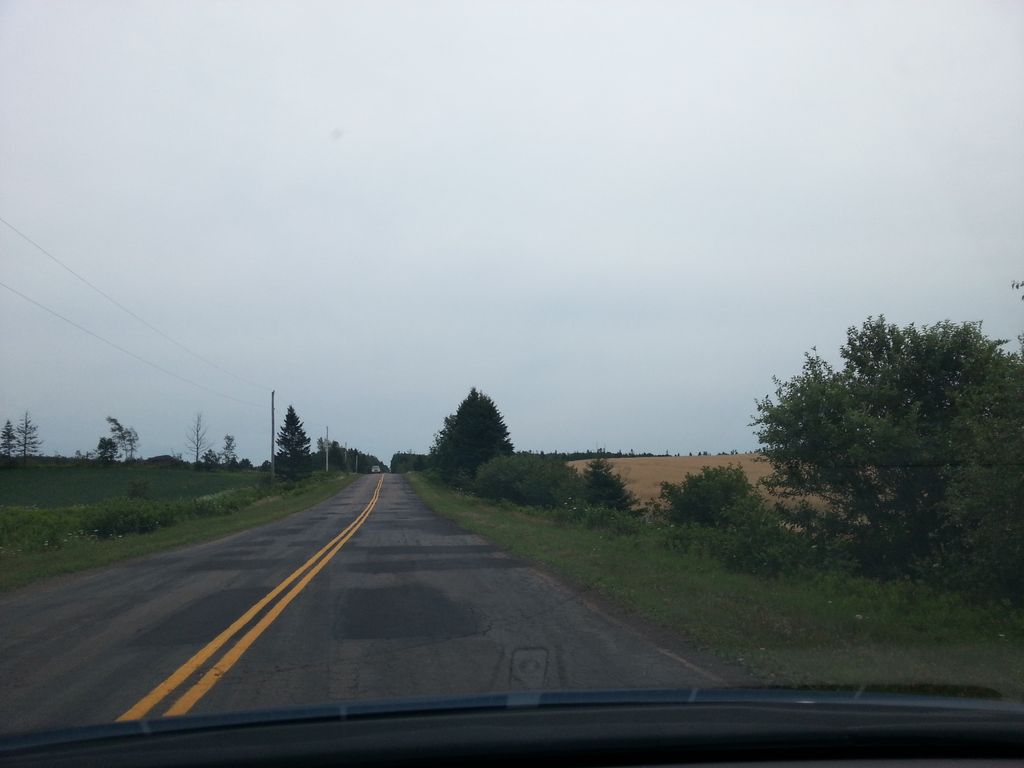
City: charlottetown